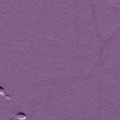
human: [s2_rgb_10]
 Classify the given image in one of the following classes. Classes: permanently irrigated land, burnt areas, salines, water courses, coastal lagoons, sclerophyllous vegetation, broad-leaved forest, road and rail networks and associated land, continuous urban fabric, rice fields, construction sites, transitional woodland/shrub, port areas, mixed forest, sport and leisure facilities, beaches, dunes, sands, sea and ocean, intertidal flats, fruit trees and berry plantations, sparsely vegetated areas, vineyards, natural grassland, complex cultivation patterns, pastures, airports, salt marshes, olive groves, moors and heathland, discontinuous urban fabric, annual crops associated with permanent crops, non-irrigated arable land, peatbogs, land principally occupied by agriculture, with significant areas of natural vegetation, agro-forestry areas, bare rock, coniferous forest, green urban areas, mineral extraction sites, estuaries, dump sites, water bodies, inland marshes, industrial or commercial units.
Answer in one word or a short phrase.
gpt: sea and ocean